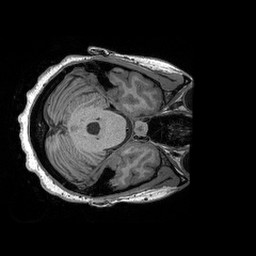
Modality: T1w
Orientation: axial
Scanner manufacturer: siemens
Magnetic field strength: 3 T
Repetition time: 2.3 s
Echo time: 0.00298 s